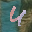
Label: 4